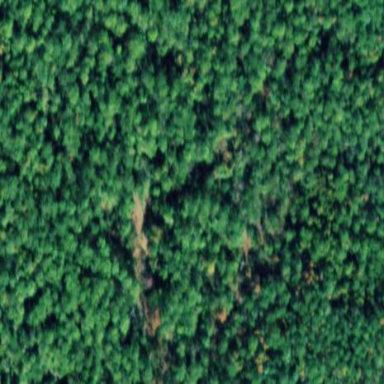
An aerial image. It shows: Needle-leaved woodland.